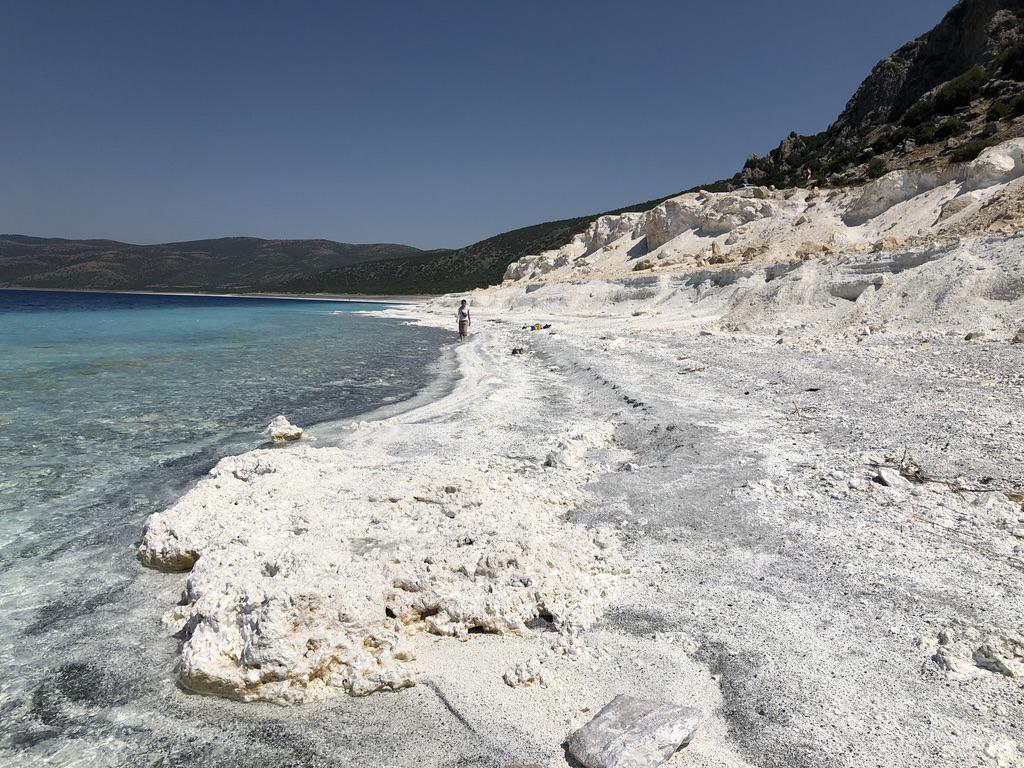
Lake Salda Beach Earth